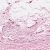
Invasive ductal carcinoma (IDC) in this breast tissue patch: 0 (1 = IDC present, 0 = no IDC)